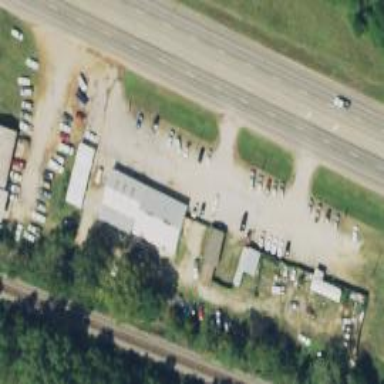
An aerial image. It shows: Car rental service.